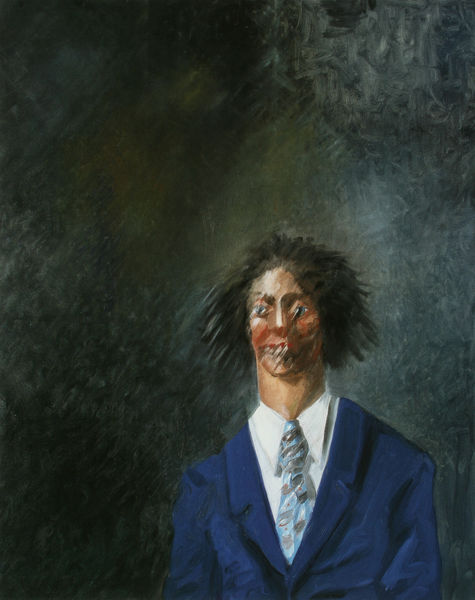
Titel: The Existentialist
Künstler: George Condo
Standort: München
Institution: Galerie Monika Sprüth/Philomene Magers
Schlagwörter: blau, dunkel, gemälde, mann, weiß, grün, frisur, grau, haar, hintergrund, mund, pastell, schwarz, malerei, muster, anzug, hemd, jacke, wand, augen, falten, gesicht, bildnis, hals, portrait, porträt, öl, haare, halbfigur, lange haare, brustbild, abstrakt, modern, wild, karikatur, krawatte, glatt, revers, striche, unscharf, blautöne, clown, wirr, grinsen, zähne, schlips, verschwommen, verwischt, portät, moderner, fratze, fratzen, verzerrt, flten, abstehend, karikiert, rotwangig, rotwnagig, stubbelhaar